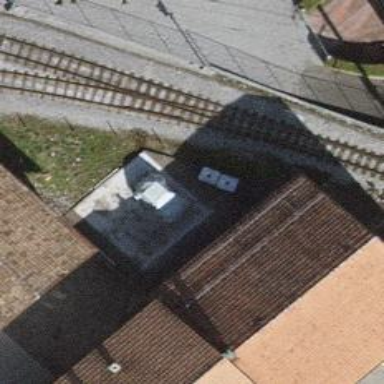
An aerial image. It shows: One track with electrified contact line.